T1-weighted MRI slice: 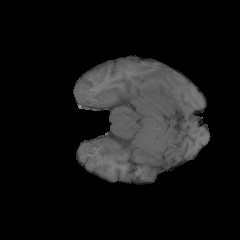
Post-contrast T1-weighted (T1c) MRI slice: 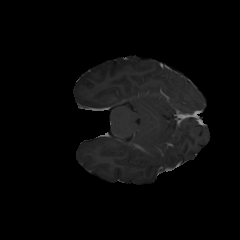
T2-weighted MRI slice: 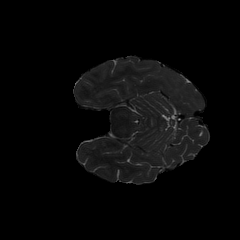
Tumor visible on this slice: no